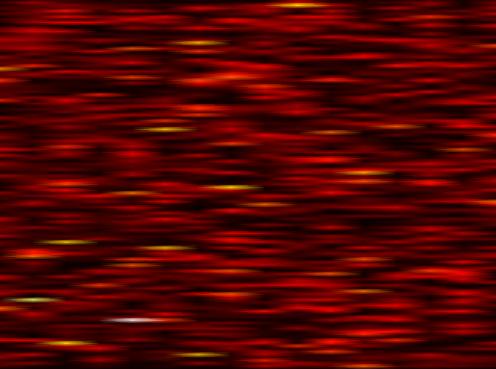
Label: OFDM